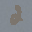
Label: 2